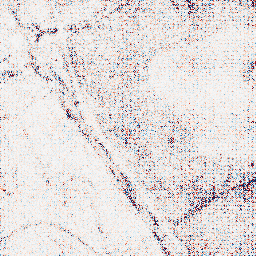
Category: wavelet
Decomposition family: wavelet_biorthogonal
Decomposition parameters: wavelet: bior5.5
level: 1
Upsampling method: regularized
Upsampling parameters: scale: 4
lambda_reg: 0.1
Upsampling scale: 4